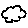
Label: cloud